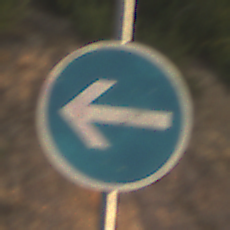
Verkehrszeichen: VorgeschriebeneFahrtrichtungHierLinks
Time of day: SunriseSunset
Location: Outdoor (Nature)
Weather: PartlyCloudy
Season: NotSpecified
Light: Natural